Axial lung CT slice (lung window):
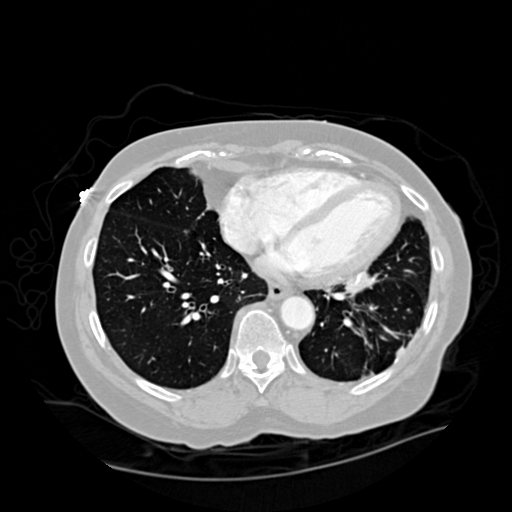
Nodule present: no